Question: I am trying to use VisualVM in my system to monitor a Tomcat instance running over EC2. I tried steps provided in multiple blogs about how to configure it, but still when I try to run tomcat it gives me following error.
'./catalina.sh: 5: /home/gvr/apache-tomcat-8.0.18/bin/setenv.sh: -Dcom.sun.management.jmxremote: not found'
I added following statement in 'server.xml'
'''
<listener classname="org.apache.catalina.mbeans.JmxRemoteLifecycleListener"
rmiregistryportplatform="10001"
rmiserverportplatform="10002"
uselocalports="true" />
'''
And my 'setenv.sh' is as follows
'''
CATALINA_OPTS="-Dcom.sun.management.jmxremote
-Dcom.sun.management.jmxremote.ssl=false
-Dcom.sun.management.jmxremote.authenticate=false
-Djava.rmi.server.hostname=ec2-xx-xxx-xx-xx.ap-southeast-1.compute.amazonaws.com"
$CATALINA_OPTS
'''
Besides this I have added, 'catalina-jmx-remote.jar' in tomcat's directory

Could anyone please provide me some hint, what is possibly going wrong. I tried everything I have found related to configuring VisualVM
I am running Tomcat 8.0.18, java 8 over ubuntu
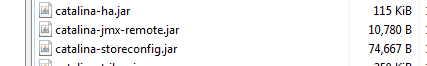
Answer: I believe there are two issues
- -
Suggested fix
'''
CATALINA_OPTS="-Dcom.sun.management.jmxremote -Dcom.sun.management.jmxremote.ssl=false -Dcom.sun.management.jmxremote.authenticate=false -Djava.rmi.server.hostname=ec2-xx-xxx-xx-xx.ap-southeast-1.compute.amazonaws.com"
echo $CATALINA_OPTS
'''